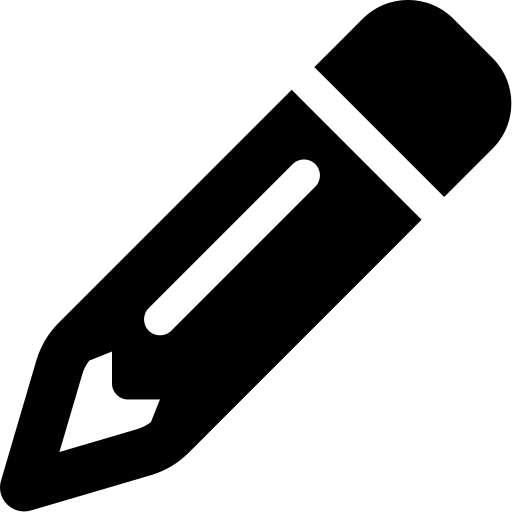
Tags: icon, FontAwesome, fa-icon, solid, pencil